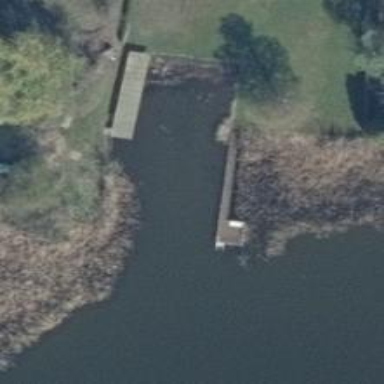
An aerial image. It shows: Man-made pier.